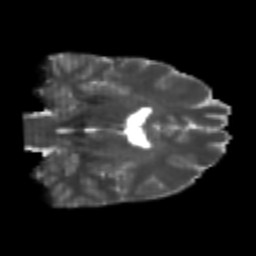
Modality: T2w
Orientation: coronal
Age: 24
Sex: male
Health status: healthy
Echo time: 0.074 s